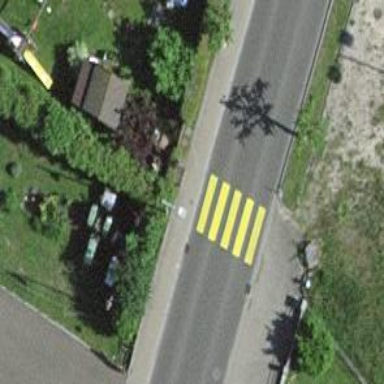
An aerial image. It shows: Uncontrolled road crossing.